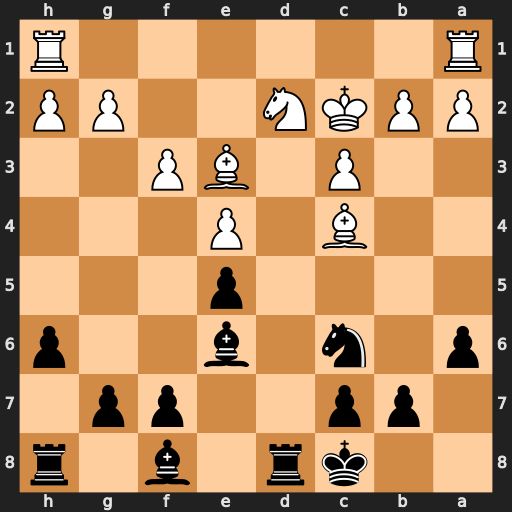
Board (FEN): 2kr1b1r/1pp2pp1/p1n1b2p/4p3/2B1P3/2P1BP2/PPKN2PP/R6R
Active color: b
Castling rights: -
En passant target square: -
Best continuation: Rxd2+ Kxd2 Bxc4 b3 Be6